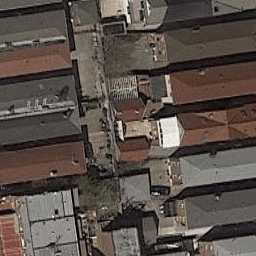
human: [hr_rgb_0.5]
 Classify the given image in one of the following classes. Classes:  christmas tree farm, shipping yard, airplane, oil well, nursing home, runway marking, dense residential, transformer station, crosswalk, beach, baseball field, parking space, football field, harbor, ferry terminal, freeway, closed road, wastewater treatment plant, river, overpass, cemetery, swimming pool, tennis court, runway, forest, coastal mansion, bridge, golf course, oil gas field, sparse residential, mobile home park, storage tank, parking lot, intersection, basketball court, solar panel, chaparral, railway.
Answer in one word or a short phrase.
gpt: dense residential